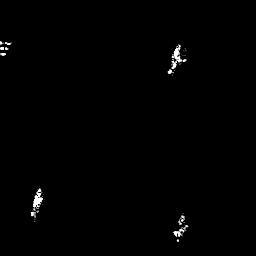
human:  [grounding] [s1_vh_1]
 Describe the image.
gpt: In the satellite image, there is  <ref>1 medium ship </ref> <box>[[10, 74, 17, 86, 0]]</box> located at bottom left,  <ref>1 small ship </ref> <box>[[66, 85, 74, 94, 0]]</box> located at bottom right,  <ref>1 medium ship </ref> <box>[[64, 18, 71, 30, 0]]</box> located at top.